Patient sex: F
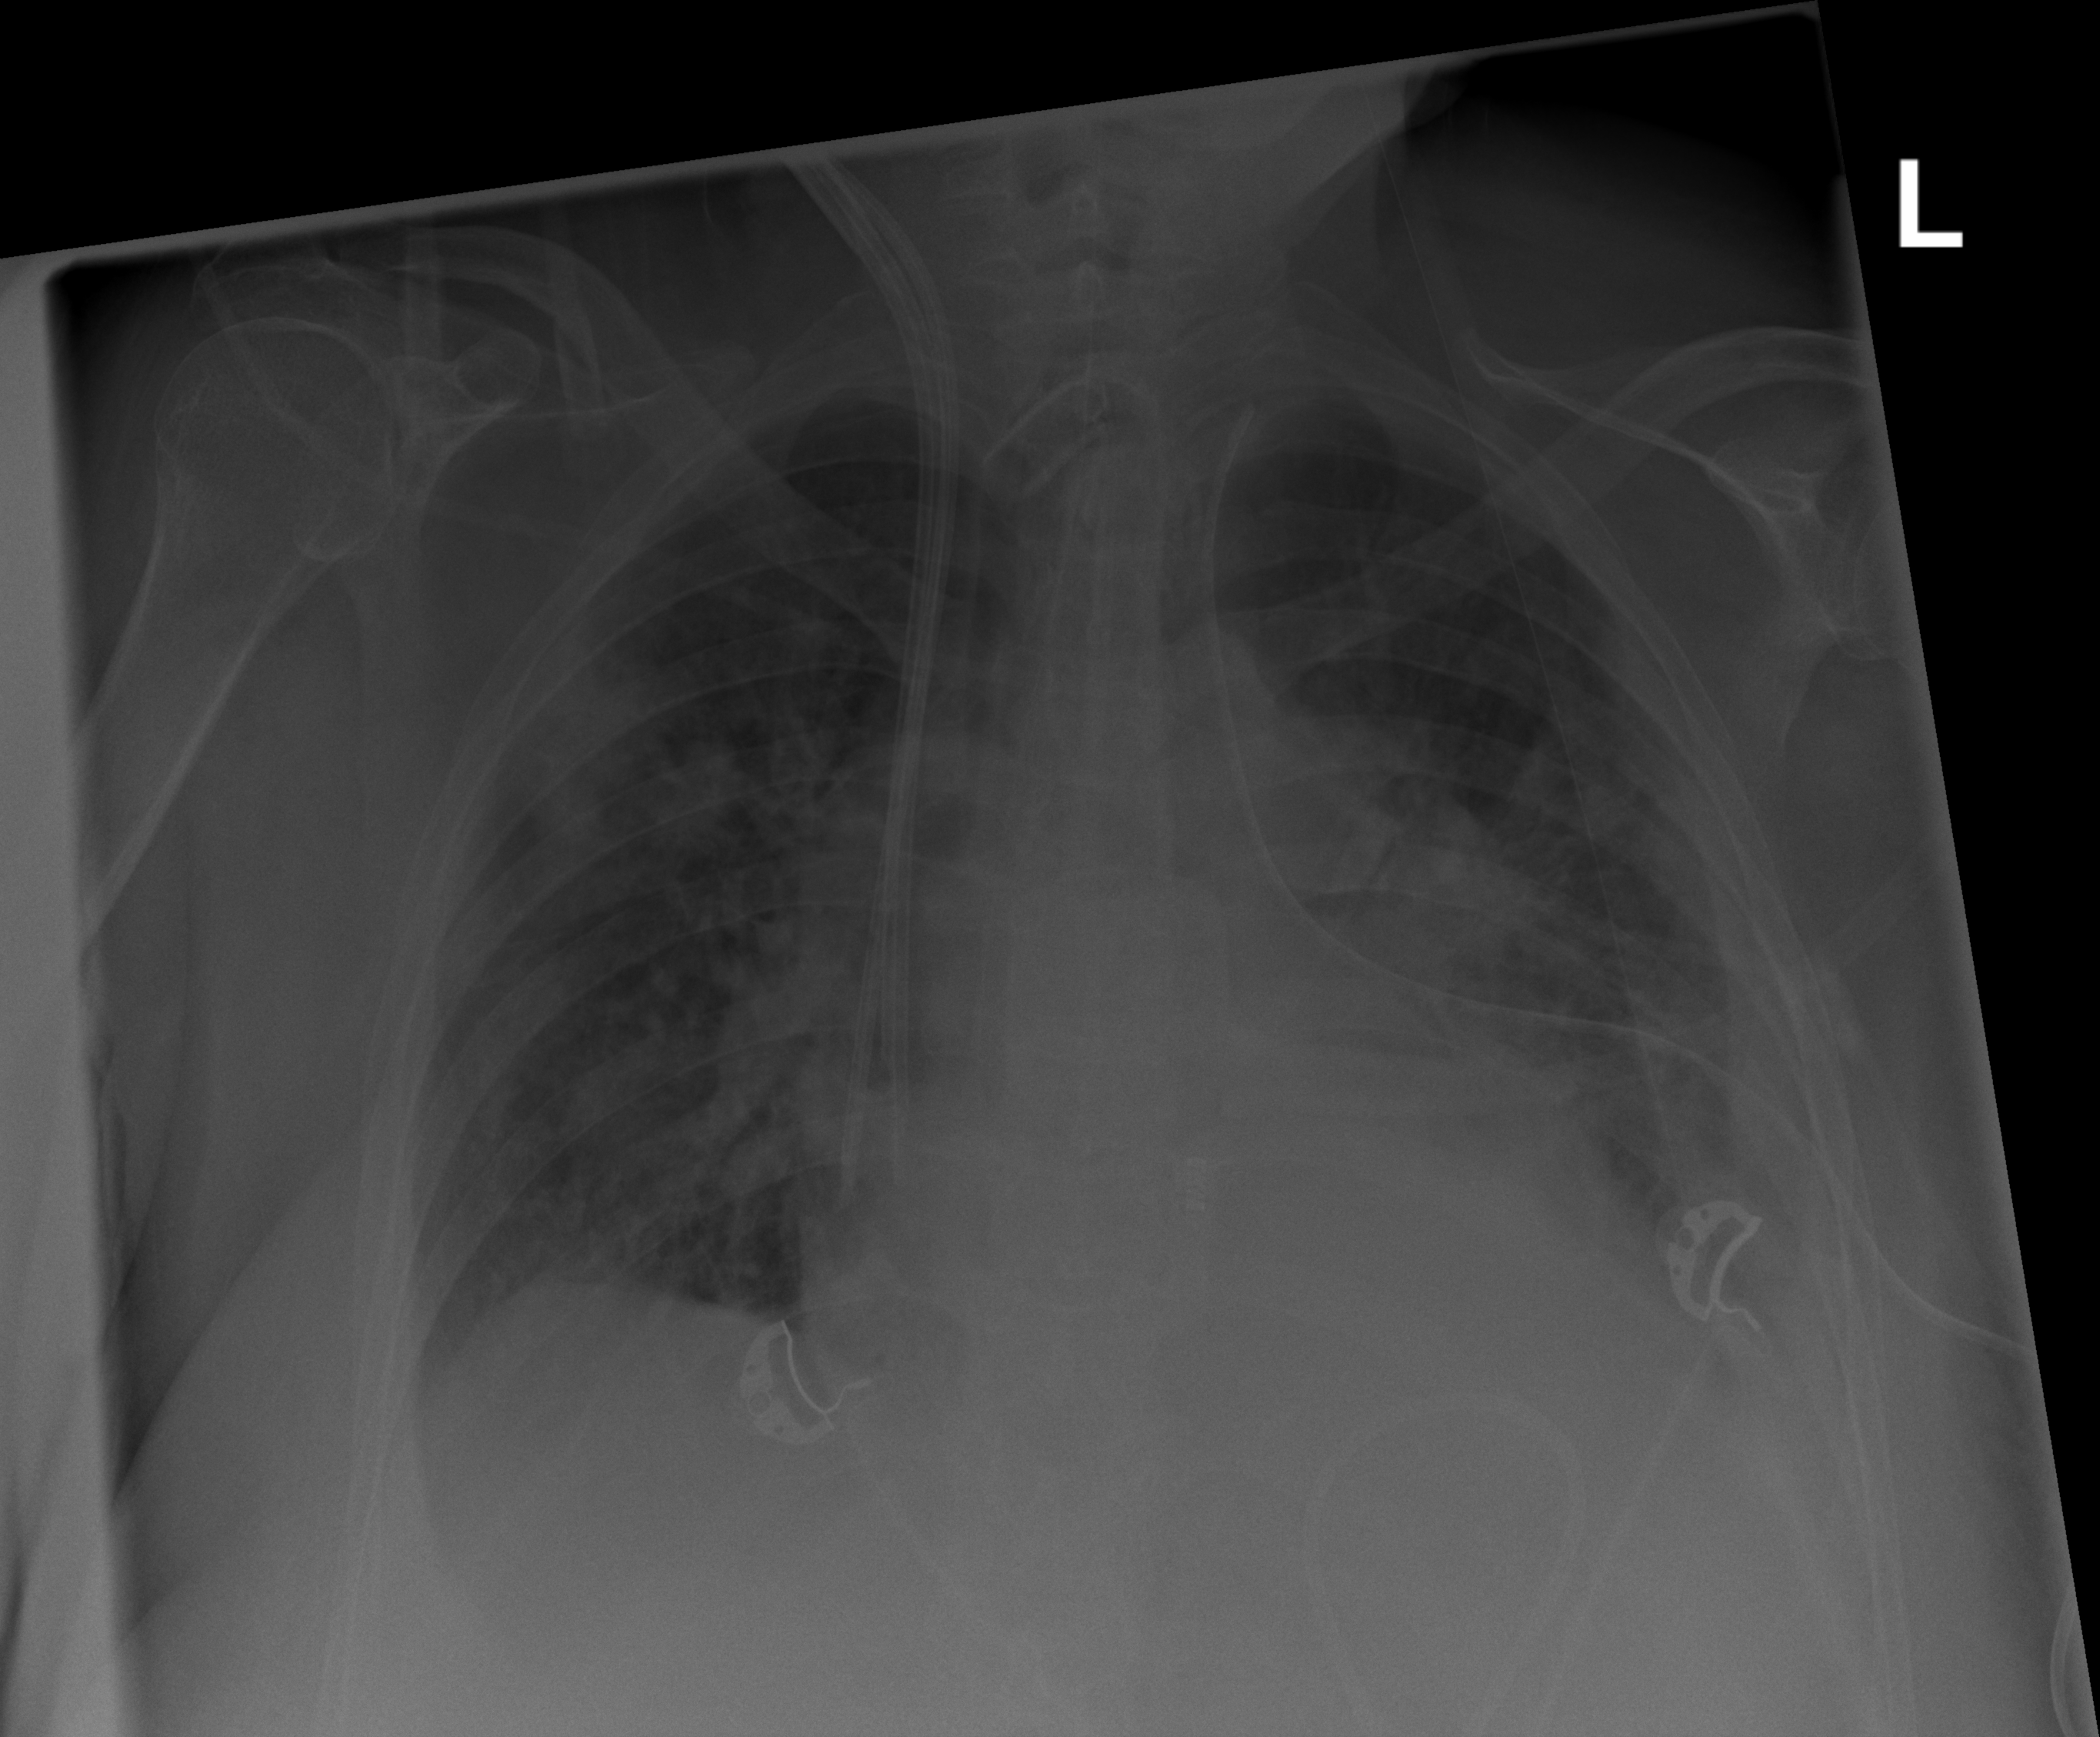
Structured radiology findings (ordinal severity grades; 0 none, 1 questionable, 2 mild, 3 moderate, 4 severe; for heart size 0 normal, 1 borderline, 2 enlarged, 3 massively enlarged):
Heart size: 2
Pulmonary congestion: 2
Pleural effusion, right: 2
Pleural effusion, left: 3
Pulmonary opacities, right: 2
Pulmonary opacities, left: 3
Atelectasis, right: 2
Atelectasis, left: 3